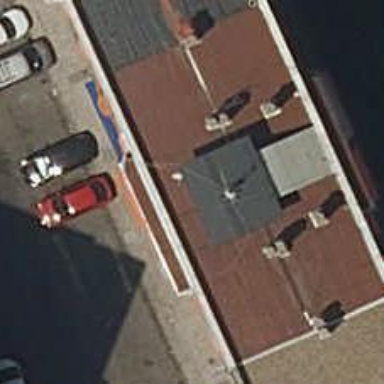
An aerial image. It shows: Seafood shop.